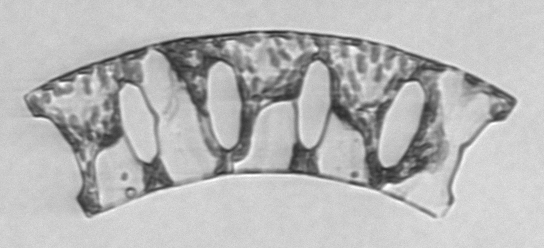
Label: Eucampia